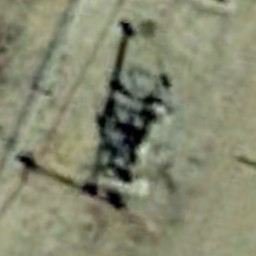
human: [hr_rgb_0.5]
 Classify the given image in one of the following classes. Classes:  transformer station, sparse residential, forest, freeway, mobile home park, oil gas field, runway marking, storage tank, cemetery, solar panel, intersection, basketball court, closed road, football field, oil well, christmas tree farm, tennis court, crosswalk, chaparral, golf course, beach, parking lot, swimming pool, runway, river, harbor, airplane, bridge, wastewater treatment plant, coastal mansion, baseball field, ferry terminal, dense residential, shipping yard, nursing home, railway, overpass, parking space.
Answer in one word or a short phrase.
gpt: oil well